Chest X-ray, PA view. Patient: 77 years old, sex M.
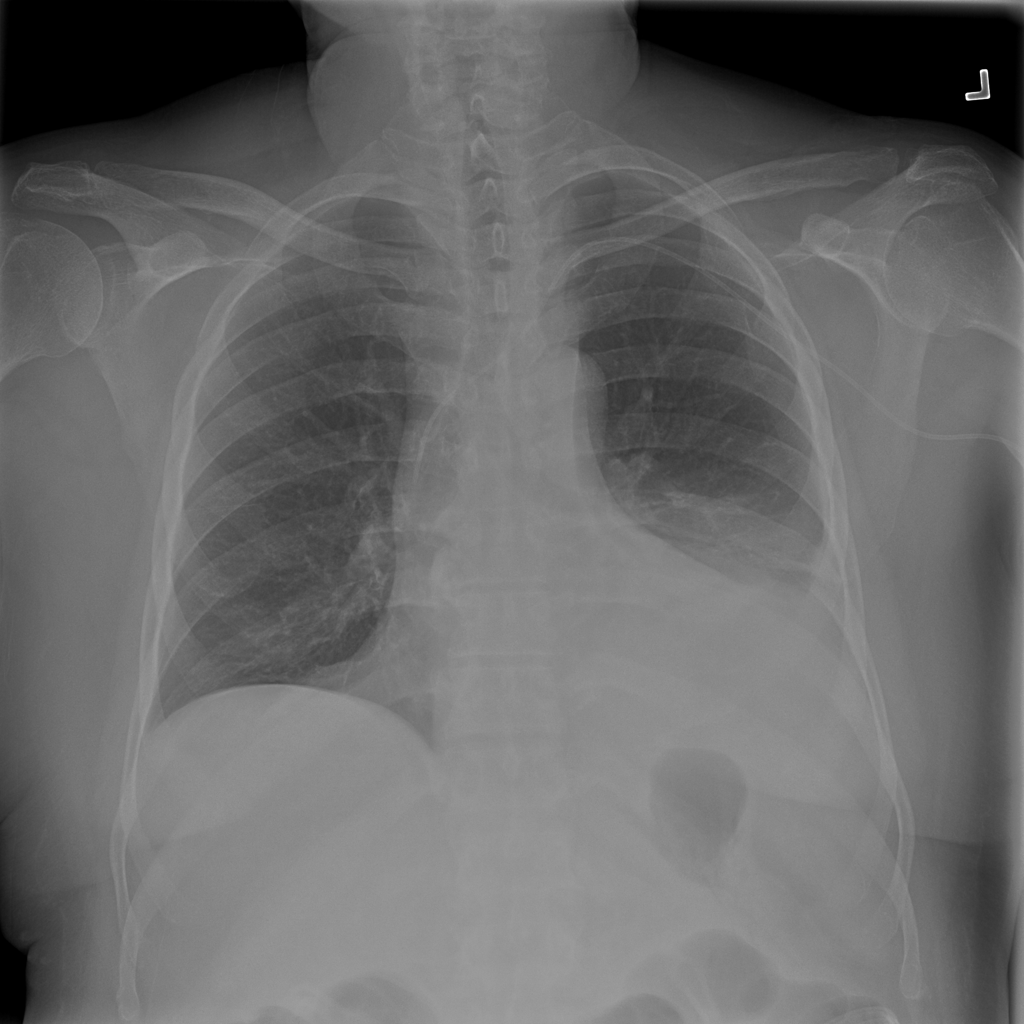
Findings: Atelectasis